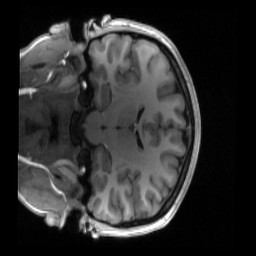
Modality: T1w
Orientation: coronal
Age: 19
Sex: female
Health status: ill
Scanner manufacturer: siemens
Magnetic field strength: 3 T
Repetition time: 2.2 s
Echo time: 0.00157 s